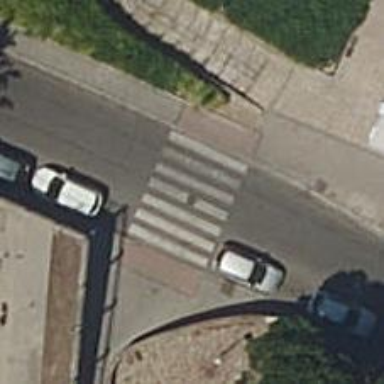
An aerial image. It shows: Marked road crossing.